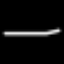
Label: line